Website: apple
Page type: billing-address
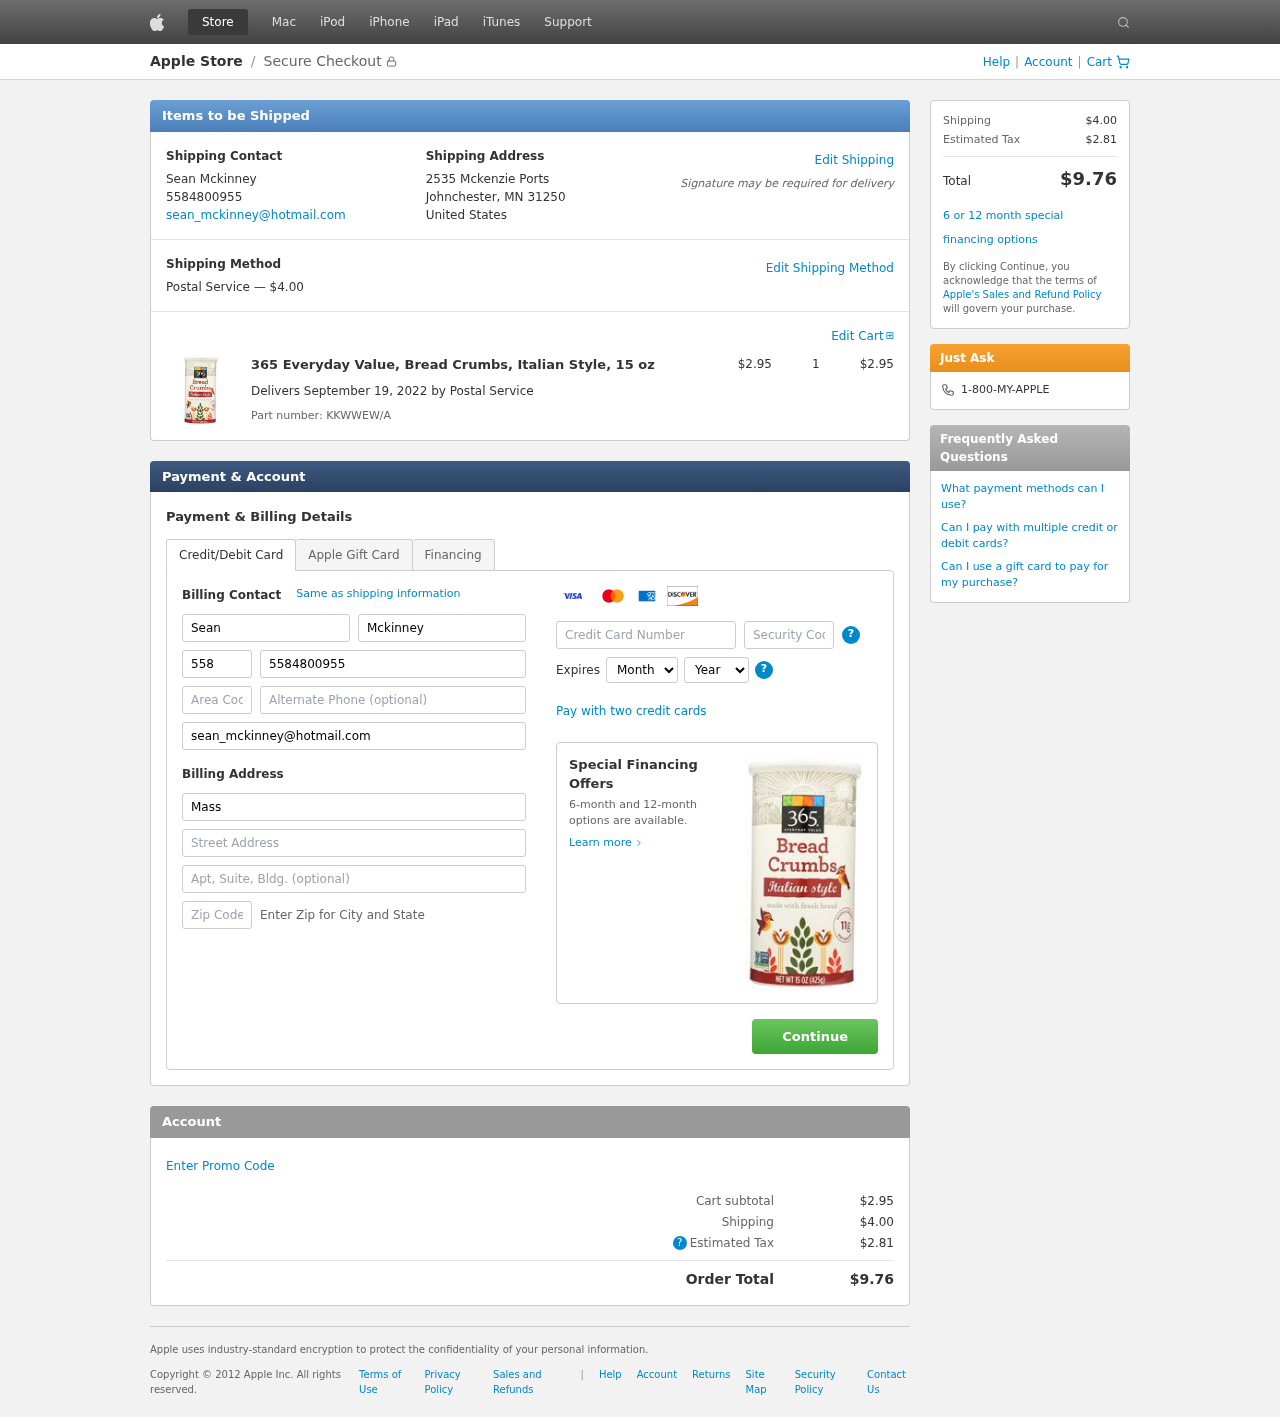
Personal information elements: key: PII_CARD_CVV
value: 757
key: PII_CARD_EXPIRY_MONTH
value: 09
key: PII_CARD_EXPIRY_YEAR
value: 27
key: PII_CARD_NUMBER
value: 6011 6314 8234 8808
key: PII_CITY_STATE_ZIP
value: Johnchester, MN 31250
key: PII_COMPANY
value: Massey-Mueller
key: PII_COUNTRY
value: United States
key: PII_EMAIL
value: sean_mckinney@hotmail.com
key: PII_FIRSTNAME
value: Sean
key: PII_FULLNAME
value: Sean Mckinney
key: PII_LASTNAME
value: Mckinney
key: PII_PHONE
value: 5584800955
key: PII_PHONE_AREA
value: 558
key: PII_STREET
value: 2535 Mckenzie Ports
Product elements: key: PRODUCT1_NAME
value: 365 Everyday Value, Bread Crumbs, Italian Style, 15 oz
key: PRODUCT1_PRICE
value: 2.95
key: PRODUCT1_QUANTITY
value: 1
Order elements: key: ORDER_SHIPPING_COST
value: $4.00
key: ORDER_SUBTOTAL
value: $2.95
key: ORDER_DELIVERY_DATE
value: September 19, 2022
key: ORDER_PART_NUMBER
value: KKWWEW/A
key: ORDER_TAX
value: $2.81
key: ORDER_TOTAL
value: $9.76